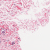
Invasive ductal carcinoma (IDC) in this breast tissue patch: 0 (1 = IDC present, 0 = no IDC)